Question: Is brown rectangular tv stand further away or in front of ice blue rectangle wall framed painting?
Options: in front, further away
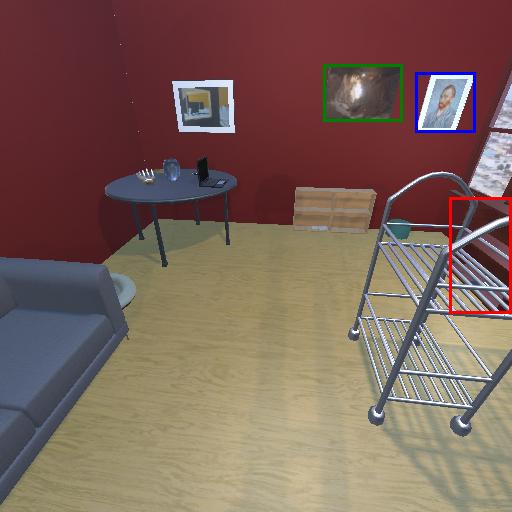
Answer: in front